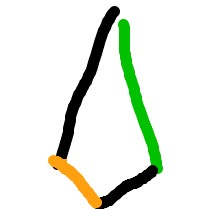
Shape: kite